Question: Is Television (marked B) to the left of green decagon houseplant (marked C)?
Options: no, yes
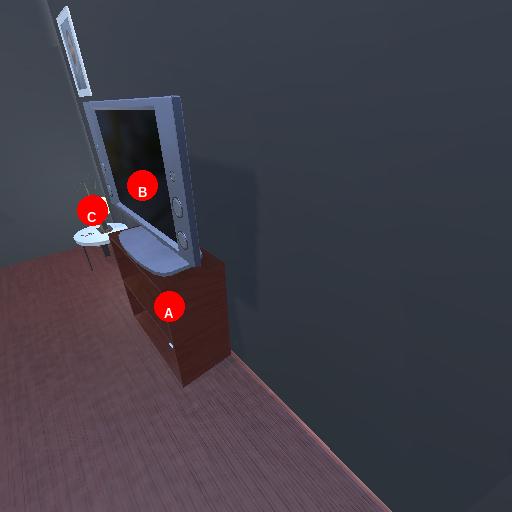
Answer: no